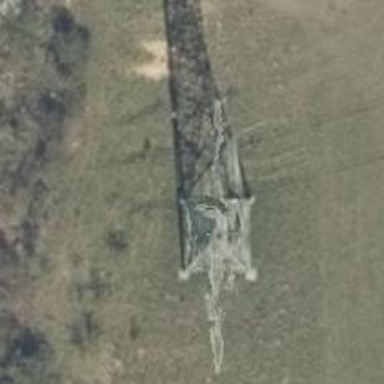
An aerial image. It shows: Three cables of power line.